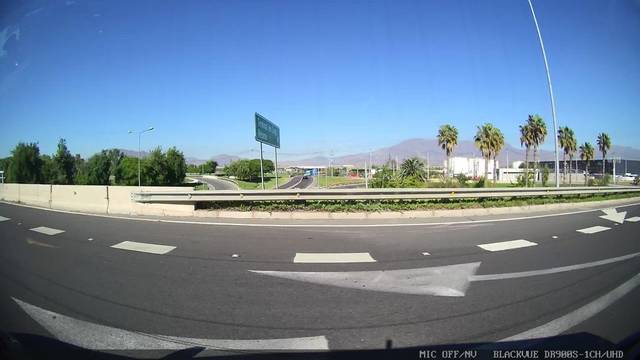
Region: Chile
Coordinates: -33.411, -70.793